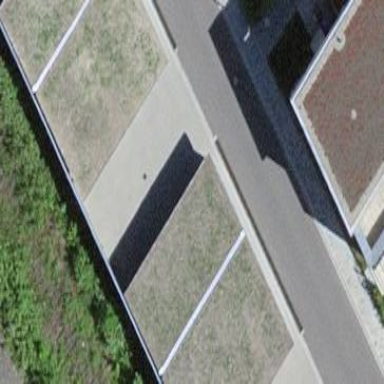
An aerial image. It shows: Carport structure.